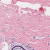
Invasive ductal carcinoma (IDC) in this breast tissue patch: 0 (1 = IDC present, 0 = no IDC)